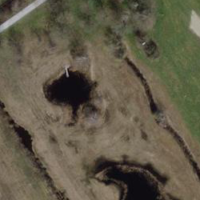
EUNIS habitat code: 25
Species observed at this site:
Milvus milvus
Buteo buteo
Accipiter nisus